Question: I am running IIS 7 on Windows Server 2003. I am more of an Apache user, so please forgive me.
I need to password-protect a directory on my server to allow only one user to access it via http. A simple 401 challenge is fine.
I've googled this task and they all say to begin double-clicking the "IIS Users" icon in IIS manager. I launched IIS manager via RDP and do not see this icon. (see screenshot)
So how to proceed?
If the user existed, I know how to select the directory and allow access only to that user -- so the question is how to make this user.

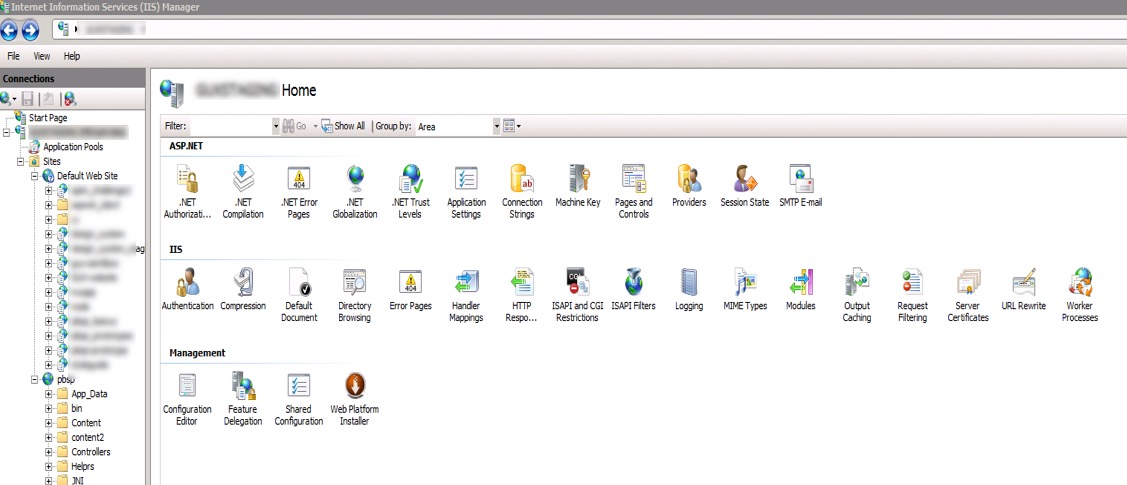
Answer: You need to create the user under Computer Management and assign the permissions in Windows Explorer. All you would need to do in IIS is make sure you have Windows Authentication turned on, and Anonymous Authentication turned off. So, here's the steps:
1. Under Control Panel > Administrative Tools > Computer Management. Expand Local Users and Groups > Users > Right Click > New User.
2. Under Windows Explorer, navigate to the folder you want to secure. Right click on it > Properties > Security Tab > Edit > Add. Give your new user at least Read/Execute permissions to the folder.
3. Under IIS, expand on your website and select the folder that you want to protect. Then click the Authentication icon. Make sure Windows Auth is on and Anon Auth is off.
That should do it. Your browser should now give you the auth challenge when you try to browse to that folder.